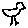
Label: bird